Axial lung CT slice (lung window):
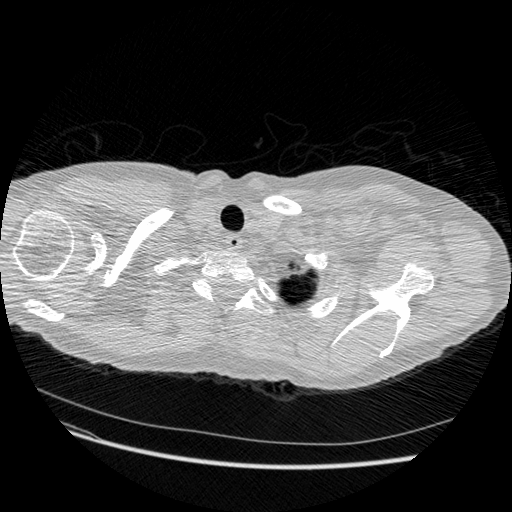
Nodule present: no